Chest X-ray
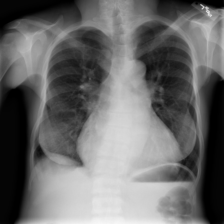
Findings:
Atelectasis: negative
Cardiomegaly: positive
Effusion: negative
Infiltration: negative
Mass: negative
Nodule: negative
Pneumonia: negative
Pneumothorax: negative
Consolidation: positive
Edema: negative
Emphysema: negative
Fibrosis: negative
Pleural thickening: negative
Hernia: negative